Question: In Lasso regression the L1 constraint is used:
I'm trying to plot the constraint using R. An example looks like:
<URL>
Here is the simple R code I wrote:
'''
beta= seq(-1, 1, length=100)
lambda=2
penalty=lambda*abs(beta)
plot(penalty, type="l")
'''
It draws only the lower part of the plot. How could I plot the upper part too in one plot?
Here is the plot:
<URL>
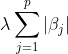
Answer: To plot 'abs(b1) + abs(b2) = 1' you can plot 'b2 = 1 - abs(b1)' and the negative of that (since the 'abs' means either is a solution)
'''
b1 <- seq(-1, 1, .01)
b2 <- 1 - abs(b1)
plot(b1, b2, ylim = c(-1, 1), type = 'l')
b2 <- -b2
lines(b1, b2)
'''